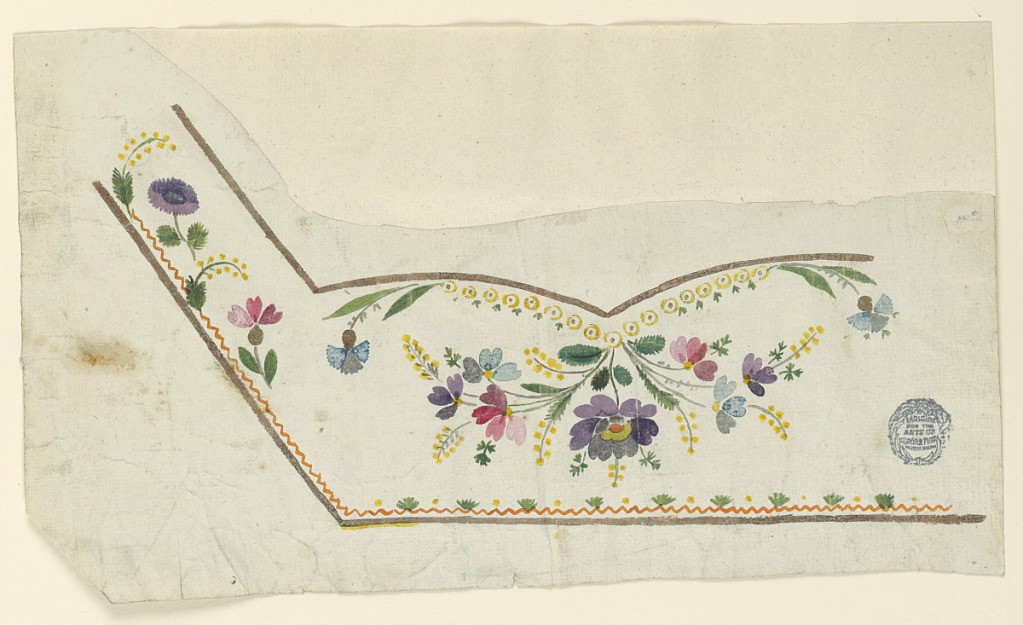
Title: Design for the Embroidery of a Man's Waistcoat
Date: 1780–1790
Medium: Brush and watercolor on paper
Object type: Drawing
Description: Lower left section of a waistcoat. A fan-shaped spray of flowers below the pocket. A flower motif along the border, left. Lower edge of pocket indicated.